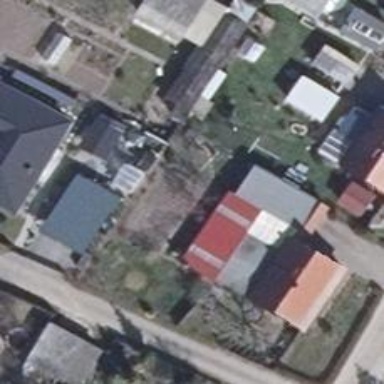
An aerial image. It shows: Garage building.